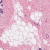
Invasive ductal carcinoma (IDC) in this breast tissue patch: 0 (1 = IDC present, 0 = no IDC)